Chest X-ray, PA view. Patient: 48 years old, sex M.
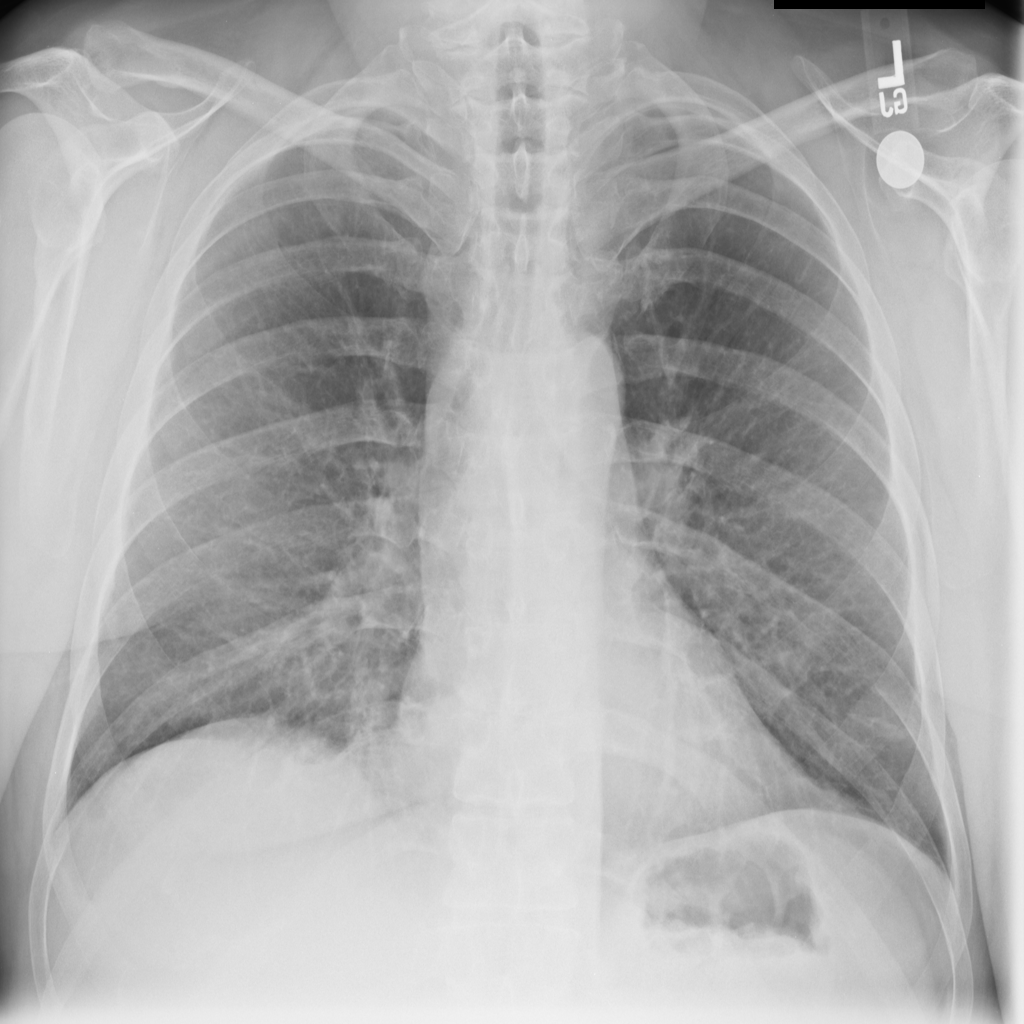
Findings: Atelectasis